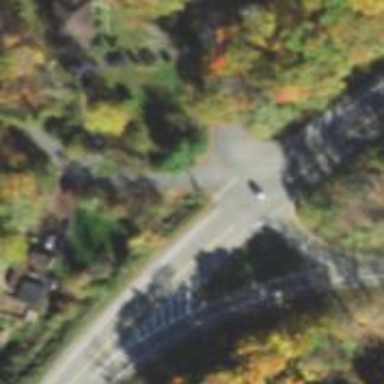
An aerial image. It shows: Road with stop sign.